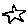
Label: star